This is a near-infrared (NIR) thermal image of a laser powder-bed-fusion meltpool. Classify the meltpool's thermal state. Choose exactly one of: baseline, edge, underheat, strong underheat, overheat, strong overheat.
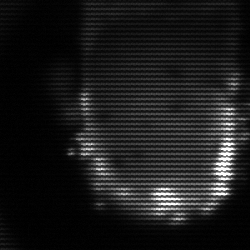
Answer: baseline